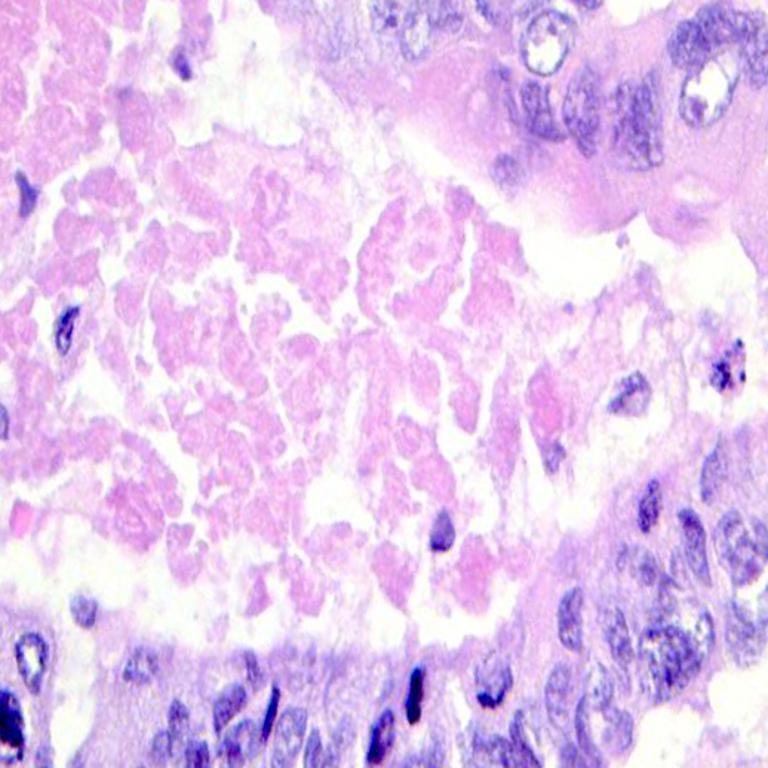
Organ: colon
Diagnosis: adenocarcinomas